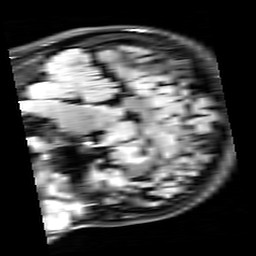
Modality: FLAIR
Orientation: sagittal
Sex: female
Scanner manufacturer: siemens
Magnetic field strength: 3 T
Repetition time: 10 s
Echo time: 0.09 s